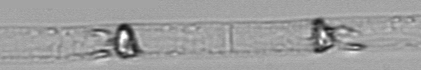
Label: Dactyliosolen_blavyanus